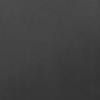
Atmospheric dust classification: not_dusty